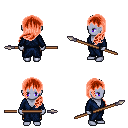
a pixel art fantasy rpg character, female body template, dark elf, purple skin, blue robe, gold greaves, red left-swept hairstyle, spear, four views (front, back, left, right), 2x2 character sprite sheet, small pixel art, hard edges, no anti-aliasing